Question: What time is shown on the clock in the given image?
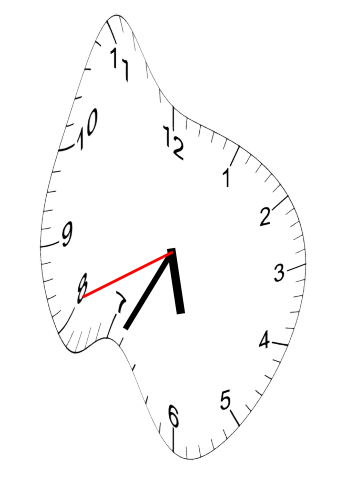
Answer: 05:34:41